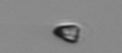
Label: Pyramimonas